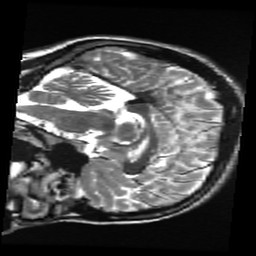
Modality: T2w
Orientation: sagittal
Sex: female
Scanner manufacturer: ge
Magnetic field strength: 3 T
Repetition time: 5 s
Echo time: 0.1017 s